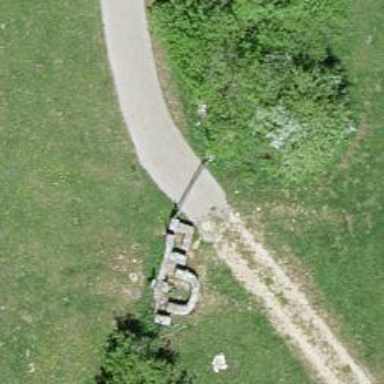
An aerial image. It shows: Gate.